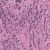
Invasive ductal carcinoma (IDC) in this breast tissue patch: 1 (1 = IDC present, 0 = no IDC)